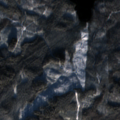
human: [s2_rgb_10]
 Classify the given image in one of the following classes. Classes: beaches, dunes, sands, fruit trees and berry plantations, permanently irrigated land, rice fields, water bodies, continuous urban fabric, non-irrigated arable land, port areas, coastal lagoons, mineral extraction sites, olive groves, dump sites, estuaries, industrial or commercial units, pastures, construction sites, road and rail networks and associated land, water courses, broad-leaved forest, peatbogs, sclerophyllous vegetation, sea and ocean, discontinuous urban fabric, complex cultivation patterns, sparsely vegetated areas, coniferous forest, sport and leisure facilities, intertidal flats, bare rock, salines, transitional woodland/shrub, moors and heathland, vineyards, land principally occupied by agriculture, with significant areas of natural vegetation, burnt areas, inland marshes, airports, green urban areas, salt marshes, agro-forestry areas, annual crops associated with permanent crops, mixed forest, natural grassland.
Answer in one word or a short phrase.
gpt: coniferous forest, mixed forest, transitional woodland/shrub, water bodies